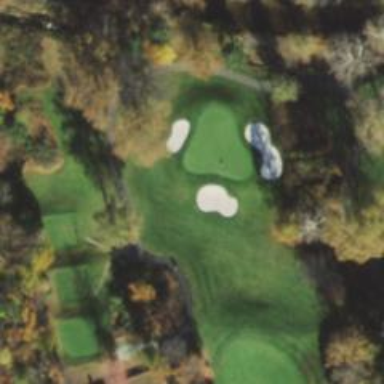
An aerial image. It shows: Golf hole.